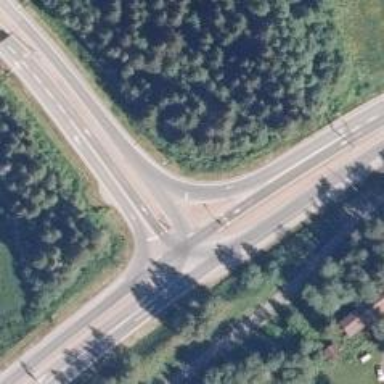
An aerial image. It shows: Primary link highway with asphalt surface.